Question: Using this library, <URL>, we have a project at school in which we'll implement a inventory system using Android phones.
We aim to use an Android phone to be a inexpensive replacement to this:

I've read some of the warnings on the FAQ for certain phones. (with use of the ZXing library in mind)? We have to buy the phone ourselves, so we would prefer not to buy the wrong phone!
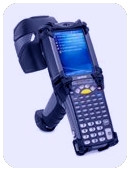
Answer: You want phones with auto-focus capability on their cameras. Some of the smaller/cheaper phones, like the HTC Tattoo, have fixed-focus cameras. Some tablets do not have a camera at all. Most Android phones have auto-focus cameras, AFAICT. Certainly, every one I have used has had one, and I have quite the collection at this point.
I'd watch out for phones running Android 1.x, not because of any ZXing problems, but if you are going to spend money, I'd invest in an Android 2.x device. One advantage of the Nexus One cited by Blumer is that it will get new Android releases as fast or faster than any other device.
Beyond that, and beyond specific problems cited on the ZXing site, anything should do, if it works with your carrier, is a color you like, etc. :-)